Question: I read on other stack overflow posts that this error is cause due to improper memory management but I cant figure out where that problem is being caused. I am receiving the following error:

'''
2014-03-23 12:47:16.337 Cazenovia High School[11810:60b] -[iPhoneFirstPageView Twitter]: unrecognized selector sent to instance 0x10944bc10
2014-03-23 12:47:16.342 Cazenovia High School[11810:60b] *** Terminating app due to uncaught exception 'NSInvalidArgumentException', reason: '-[iPhoneFirstPageView Twitter]: unrecognized selector sent to instance 0x10944bc10'
*** First throw call stack:
(
0 CoreFoundation 0x000000010194c495 __exceptionPreprocess + 165
1 libobjc.A.dylib 0x00000001016ab99e objc_exception_throw + 43
2 CoreFoundation 0x00000001019dd65d -[NSObject(NSObject) doesNotRecognizeSelector:] + 205
3 CoreFoundation 0x000000010193dd8d ___forwarding___ + 973
4 CoreFoundation 0x000000010193d938 _CF_forwarding_prep_0 + 120
5 UIKit 0x0000000100259f06 -[UIApplication sendAction:to:from:forEvent:] + 80
6 UIKit 0x0000000100259eb4 -[UIApplication sendAction:toTarget:fromSender:forEvent:] + 17
7 UIKit 0x0000000100336880 -[UIControl _sendActionsForEvents:withEvent:] + 203
8 UIKit 0x0000000100335dc0 -[UIControl touchesEnded:withEvent:] + 530
9 UIKit 0x000000010057d6f7 _UIGestureRecognizerUpdate + 5149
10 UIKit 0x0000000100290a15 -[UIWindow _sendGesturesForEvent:] + 928
11 UIKit 0x00000001002916d4 -[UIWindow sendEvent:] + 909
12 UIKit 0x000000010026929a -[UIApplication sendEvent:] + 211
13 UIKit 0x0000000100256aed _UIApplicationHandleEventQueue + 9579
14 CoreFoundation 0x00000001018dbd21 __CFRUNLOOP_IS_CALLING_OUT_TO_A_SOURCE0_PERFORM_FUNCTION__ + 17
15 CoreFoundation 0x00000001018db5f2 __CFRunLoopDoSources0 + 242
16 CoreFoundation 0x00000001018f746f __CFRunLoopRun + 767
17 CoreFoundation 0x00000001018f6d83 CFRunLoopRunSpecific + 467
18 GraphicsServices 0x0000000103ac3f04 GSEventRunModal + 161
19 UIKit 0x0000000100258e33 UIApplicationMain + 1010
20 Cazenovia High School 0x0000000100002ef3 main + 115
21 libdyld.dylib 0x0000000101fe45fd start + 1
22 ??? 0x0000000000000001 0x0 + 1
)
libc++abi.dylib: terminating with uncaught exception of type NSException
'''
My code is included below, you can also find my project on <URL>
I have a ScrollView in my Storyboard (ViewController) with an embedded nav controller (navigationController). I also have 2 nibs, one of which (iPhoneFirstPageView) I am trying to segue to another nib (TwitterViewController).
ViewController.h
'''
#import "ViewController.h"
#import "TwitterViewController.h"
#import "iPhoneFirstPageView.h"
@interface ViewController ()
@end
@implementation ViewController
- (void)viewDidLoad
{
[super viewDidLoad];
//Set up View for scrollview with nav controller
self.automaticallyAdjustsScrollViewInsets = NO;
self.title = @"Cazenovia Central School District";
self.bottomBar.backgroundColor = [UIColor colorWithRed:9.0f/255.0f green:49.0f/255.0f blue:102.0f/255.0f alpha:1.0f];
//do some set up on the scrollview
self.theScrollView.pagingEnabled = YES;
self.theScrollView.showsHorizontalScrollIndicator = NO;
self.theScrollView.showsVerticalScrollIndicator = NO;
//Load the nibs to be paged through
//NSArray *nibArray = [[NSBundle mainBundle] loadNibNamed:@"iphoneFirstPageView" owner:self options:nil];
//UIView *firstPageView = (UIView *)[nibArray objectAtIndex:0];
NSArray *nibArray = [[NSBundle mainBundle] loadNibNamed:@"iphoneFirstPageView" owner:self options:nil];
iPhoneFirstPageView *firstPageView = (iPhoneFirstPageView *)[nibArray objectAtIndex:0];
[firstPageView.twitterButton addTarget:self action:@selector(executeSegue) forControlEvents:UIControlEventTouchUpInside];
NSArray *nibArray2 = [[NSBundle mainBundle] loadNibNamed:@"iPhoneSecondPage" owner:self options:nil];
UIView *secondPageView = (UIView *)[nibArray2 objectAtIndex:0];
NSArray *pageArray = @[firstPageView, secondPageView];
//Add each view to the scroll view
for(int i=0; i<pageArray.count; i++){
CGRect frame;
frame.origin.x = self.theScrollView.frame.size.width * i;
frame.origin.y = 0;
frame.size = self.theScrollView.frame.size;
UIView *subview = [[UIView alloc] initWithFrame:frame];
[subview addSubview:[pageArray objectAtIndex:i]];
[self.theScrollView addSubview:subview];
}
self.theScrollView.contentSize = CGSizeMake(self.theScrollView.frame.size.width * pageArray.count, self.theScrollView.frame.size.height);
self.theScrollView.delegate = self;
self.thePageControl.numberOfPages = pageArray.count;
//Twitter segue
}
-(void)executeSegue
{
TwitterViewController *newController = [[TwitterViewController alloc] initWithNibName:@"TwitterViewController" bundle:nil];
[self.navigationController pushViewController:newController animated:YES];
}
- (void)didReceiveMemoryWarning
{
[super didReceiveMemoryWarning];
// Dispose of any resources that can be recreated.
}
#pragma mark - UIScrollViewDelegate
- (void)scrollViewDidScroll:(UIScrollView *)sender {
CGFloat pageWidth = self.theScrollView.frame.size.width;
int page = floor((self.theScrollView.contentOffset.x - pageWidth / 2) / pageWidth) + 1;
self.thePageControl.currentPage = page;
}
'''
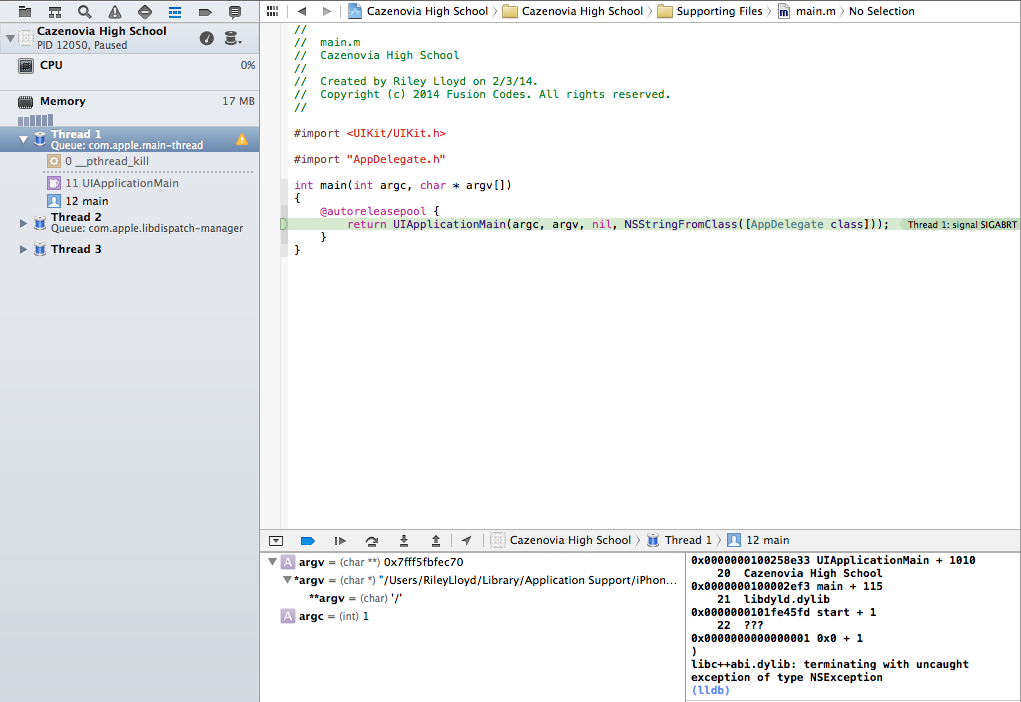
Answer: I have looked your code and you need to remove the outlet in story board from twitter icon button.You connected that previously. You have commented previous outlet method '-(IBAction)Twitter' but you also need to remove touchupinside action outlet from storyboard.Just go 'iphoneFirstPageView.xib' and right click on twitter button and remove action outlet for Twitter.
For another problem in '-(void)executeSegue'
You are loading whole viewcontroller from xib so use 'TwitterViewController *newController = [[[NSBundle mainBundle] loadNibNamed:@"TwitterViewController" owner:self options:nil] objectAtIndex:0];' instead of 'initWithNibName' and remove the fileowner outlet for view.Then Everything will work fine.